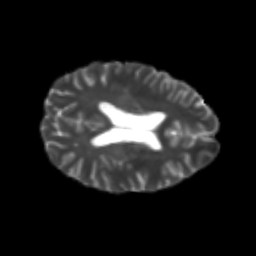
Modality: T2w
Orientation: axial
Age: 20
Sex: male
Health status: healthy
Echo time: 0.074 s